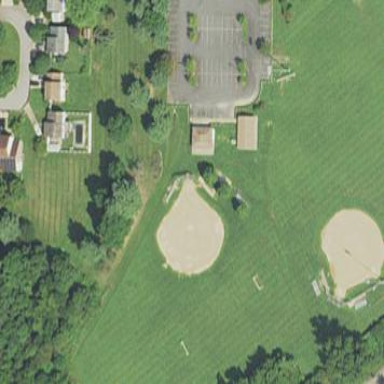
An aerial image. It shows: Baseball pitch for leisure land activities.